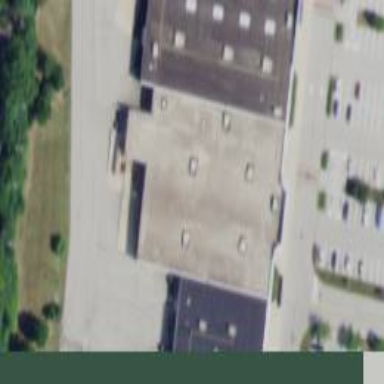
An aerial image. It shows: Building.